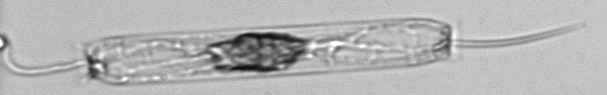
Label: Ditylum_brightwellii